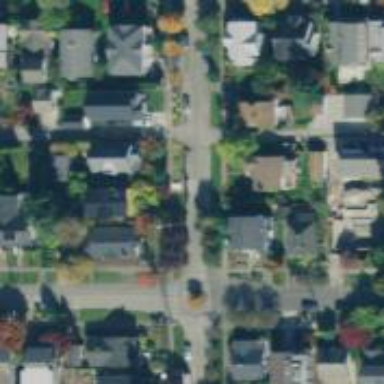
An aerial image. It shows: Residential road with separate sidewalk.